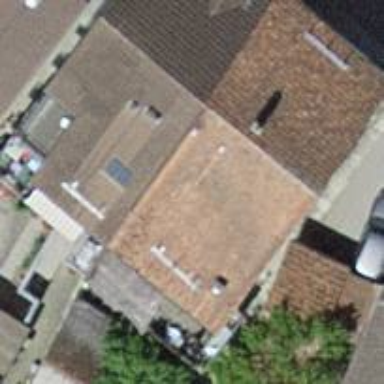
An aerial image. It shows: Building with tile roof.